Interaction volume radius: 10 \u00c5
Interaction volume height: 20 \u00c5
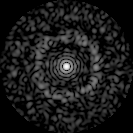
Disorder parameter: 0.8294